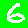
Digit: 6